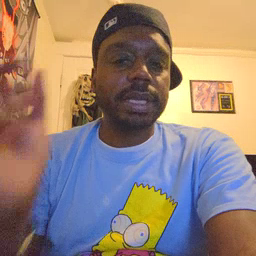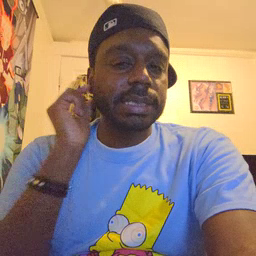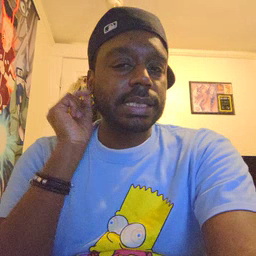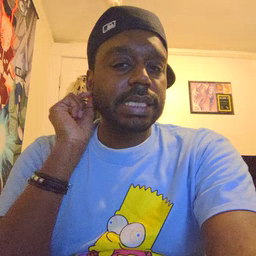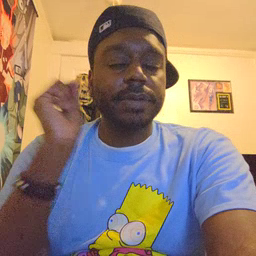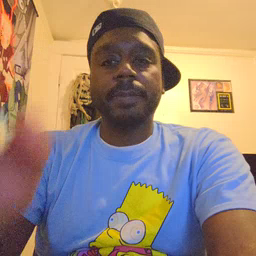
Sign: ear